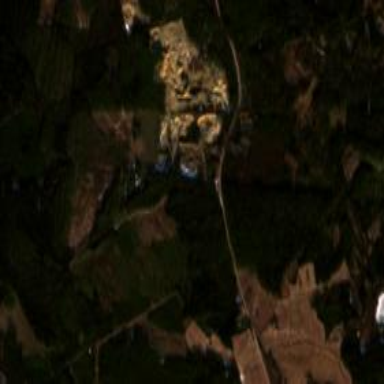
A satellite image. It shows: Quarry area.